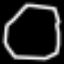
Label: octagon